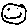
Label: smiley face